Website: walmart
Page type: delivery-shipping
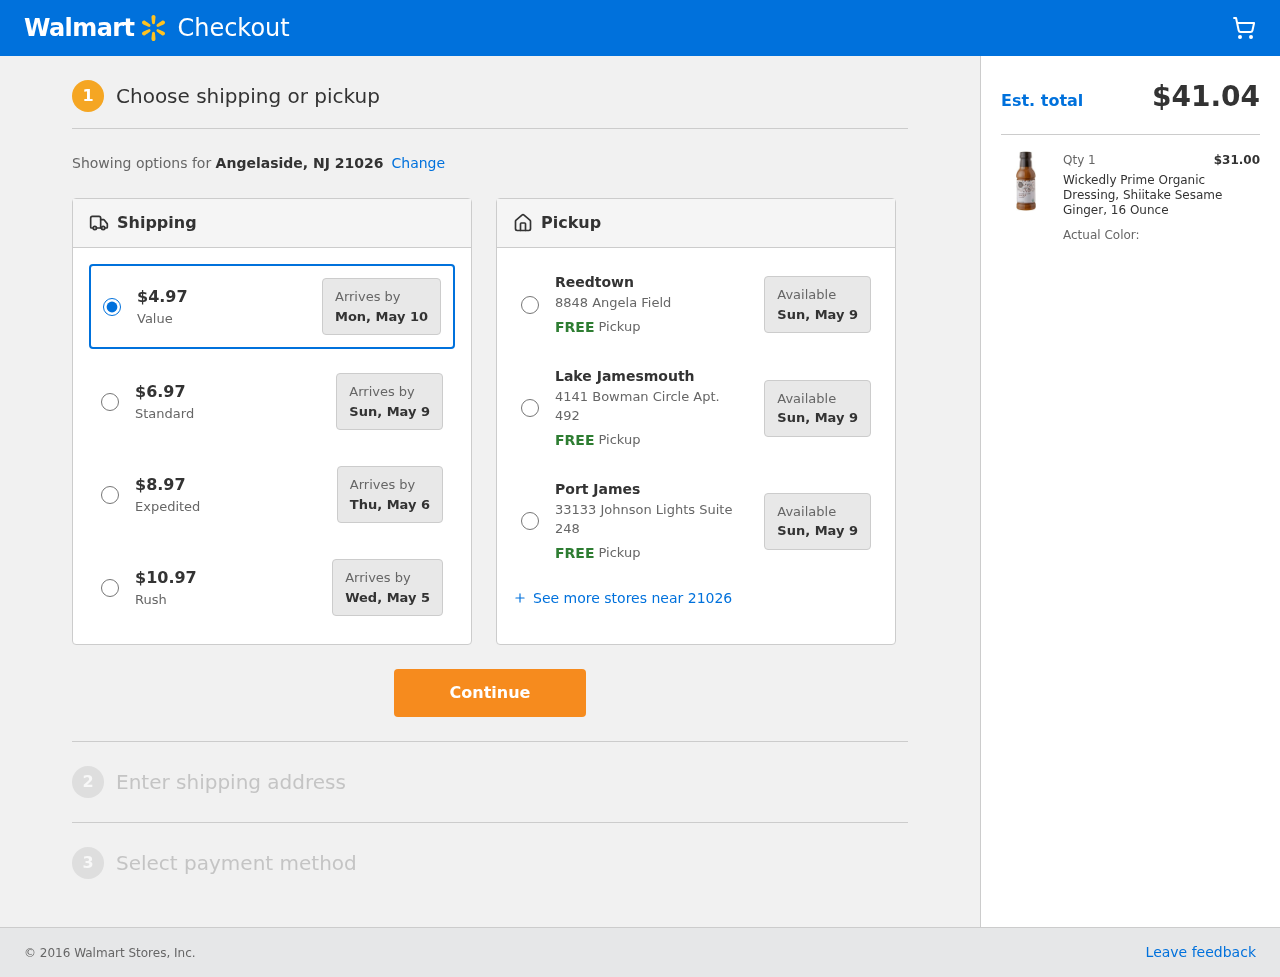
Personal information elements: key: PII_CITY_STATE_ZIP
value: Angelaside, NJ 21026
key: PII_LOCATION1_CITY
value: Reedtown
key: PII_LOCATION1_STREET
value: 8848 Angela Field
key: PII_LOCATION2_CITY
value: Lake Jamesmouth
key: PII_LOCATION2_STREET
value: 4141 Bowman Circle Apt. 492
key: PII_LOCATION3_CITY
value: Port James
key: PII_LOCATION3_STREET
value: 33133 Johnson Lights Suite 248
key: PII_POSTCODE
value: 21026
Product elements: key: PRODUCT1_NAME
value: Wickedly Prime Organic Dressing, Shiitake Sesame Ginger, 16 Ounce
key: PRODUCT1_PRICE
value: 31
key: PRODUCT1_QUANTITY
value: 1
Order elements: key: ORDER_SHIPPING_COST
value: $4.97
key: ORDER_SHIPPING_COST
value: $6.97
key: ORDER_SHIPPING_COST
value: $8.97
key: ORDER_SHIPPING_COST
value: $10.97
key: ORDER_DELIVERY_DATE
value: Thu, May 6
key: ORDER_DELIVERY_DATE
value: Sun, May 9
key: ORDER_DELIVERY_DATE
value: Wed, May 5
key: ORDER_DELIVERY_DATE
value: Mon, May 10
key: ORDER_TOTAL
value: $41.04